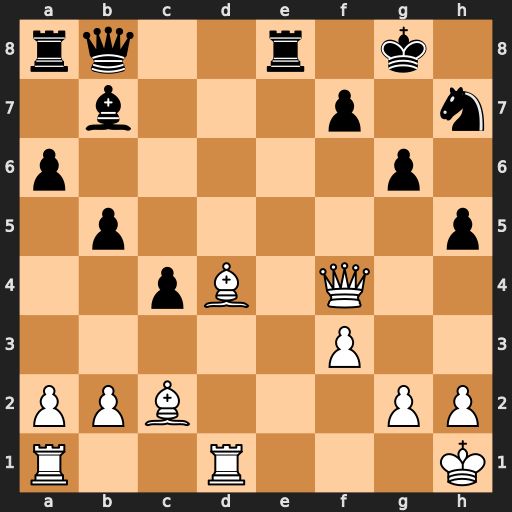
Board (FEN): rq2r1k1/1b3p1n/p5p1/1p5p/2pB1Q2/5P2/PPB3PP/R2R3K
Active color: w
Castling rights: -
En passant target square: -
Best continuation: Qh6 Re1+ Rxe1